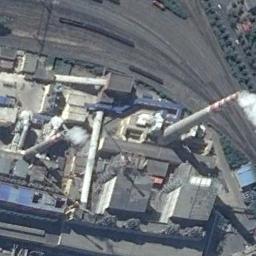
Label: thermal_power_station